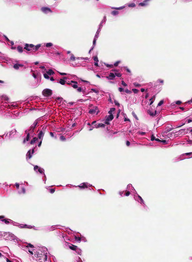
Tumor epithelial tissue: no
Tumor-associated stroma tissue: no
Normal tissue: yes